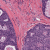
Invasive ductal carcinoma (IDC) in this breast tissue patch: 0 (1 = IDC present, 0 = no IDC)